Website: macys
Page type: gifting
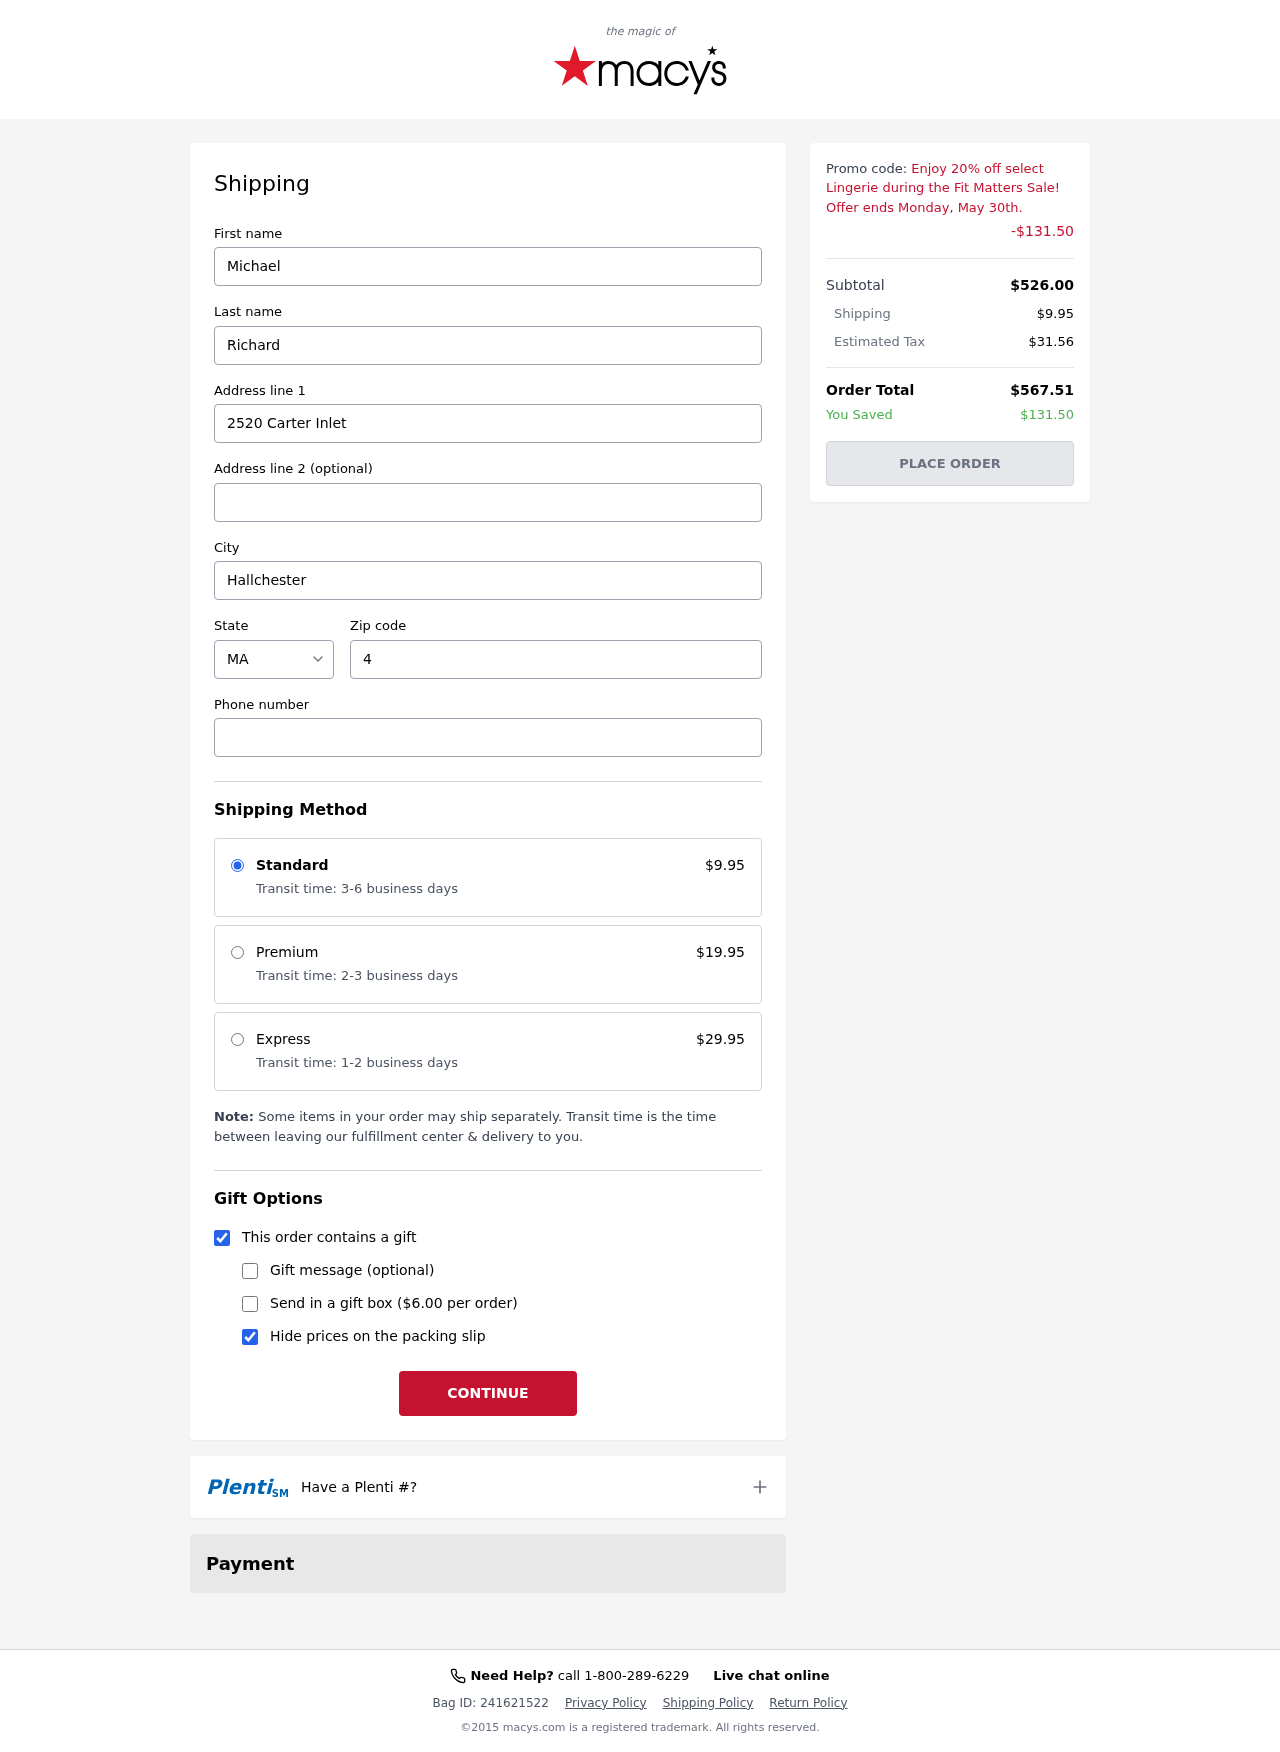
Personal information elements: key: PII_CITY
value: Hallchester
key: PII_FIRSTNAME
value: Michael
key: PII_LASTNAME
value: Richard
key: PII_PHONE
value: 8458755317
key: PII_POSTCODE
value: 45278
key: PII_STATE_ABBR
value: MA
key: PII_STREET
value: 2520 Carter Inlet
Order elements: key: ORDER_SHIPPING_COST
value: $9.95
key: ORDER_DISCOUNT
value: -$131.50
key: ORDER_SUBTOTAL
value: $526.00
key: ORDER_TAX
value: $31.56
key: ORDER_TOTAL
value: $567.51
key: ORDER_SAVINGS
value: $131.50